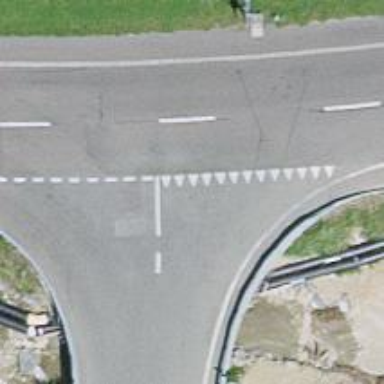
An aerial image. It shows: Road with "give way" sign.